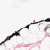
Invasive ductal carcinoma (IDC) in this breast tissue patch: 0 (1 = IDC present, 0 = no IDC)